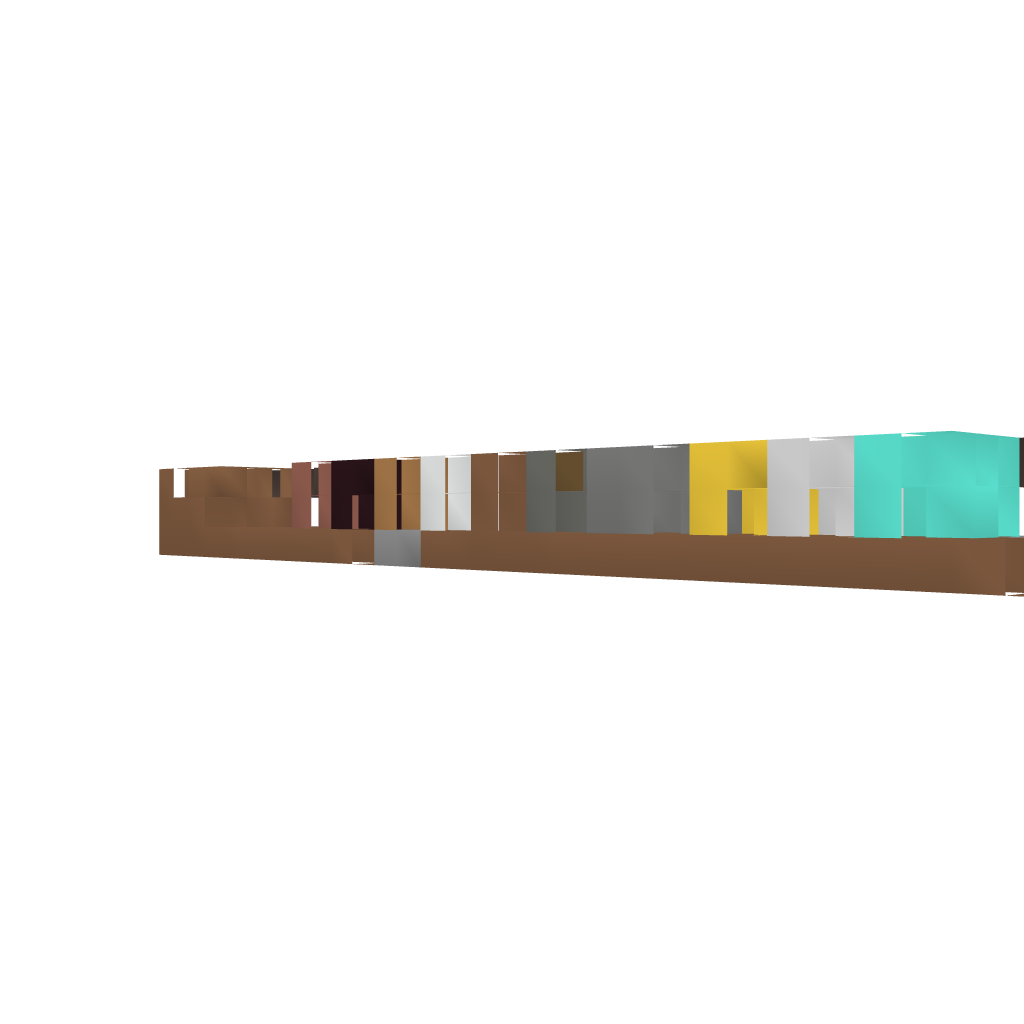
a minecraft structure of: Resorces Giver